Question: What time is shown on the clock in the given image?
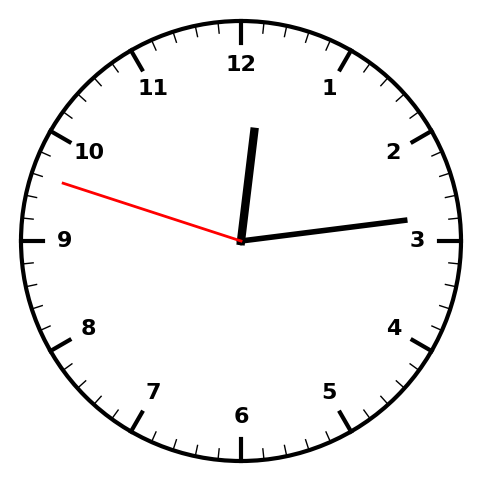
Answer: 12:13:48